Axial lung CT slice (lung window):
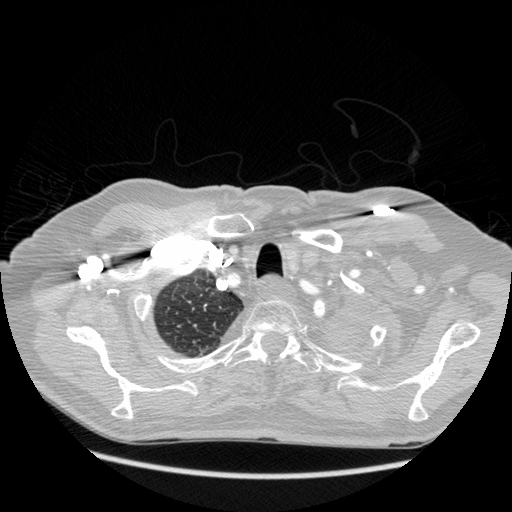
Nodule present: no